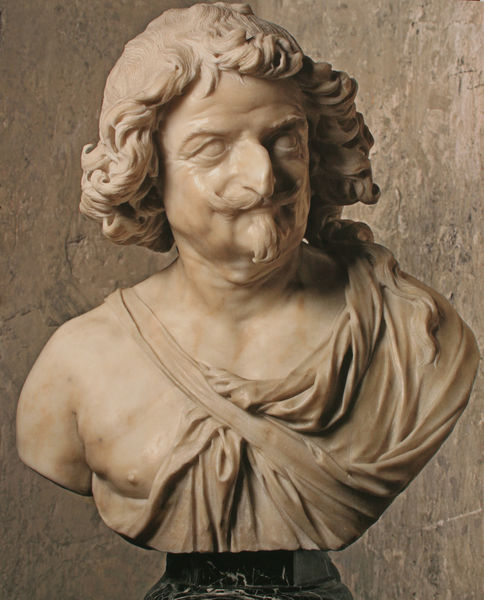
Titel: Porträt des Zwergen im Dienst des Herzogs von Créquy
Künstler: François Duquesnoy
Standort: Rom
Institution: Galleria Nazionale d'Arte Antica (Palazzo Barberini)
Schlagwörter: gestein, kopf, mann, nackt, umhang, weiß, gelb, brust, frankreich, frisur, haar, marmor, mund, nase, stirn, blick, tuch, bart, schnurrbart, wand, augen, barock, falten, sockel, stein, bildnis, hals, portrait, porträt, wind, gewand, haare, en face, lochen, locken, schulter, skulptur, lächeln, italien, schnäuzer, schnurbart, riemen, brauen, büste, bildhauerei, faltenwurf, plastik, brustwarze, kinnbart, kinnbärtchen, oberkörper, schnauzbart, schnauzer, stola, foto, antike, hakennase, gebogen, stirnfalten, älter, rom, tracht, römer, blickrichtung, portät, farbfoto, toga, fröhlich, barocj, gurt, tunika, prägnant, alabaster, mamor, vercingetorix, nippel, hackennase, marmoor, bernini, gewelltes haar, portraitbüste, portra, griechiche